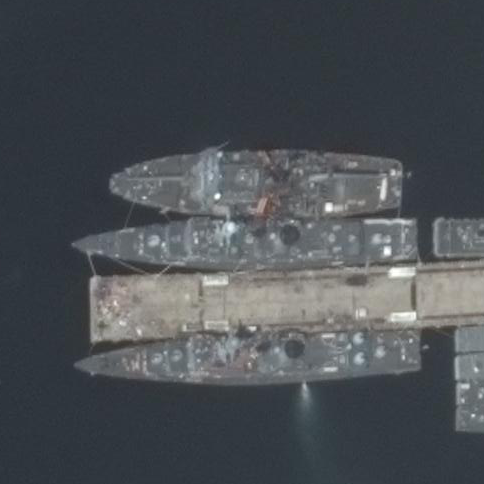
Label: cruiser